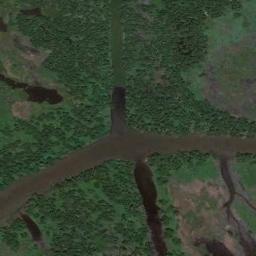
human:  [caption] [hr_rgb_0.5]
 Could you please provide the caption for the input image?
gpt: There is a straight path through this wetland .

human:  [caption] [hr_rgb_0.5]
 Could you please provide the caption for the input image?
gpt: Many waters of different sizes are surrounded by wetlands .

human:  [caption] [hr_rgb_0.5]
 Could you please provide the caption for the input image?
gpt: The wetland consists of bare land and green plants .

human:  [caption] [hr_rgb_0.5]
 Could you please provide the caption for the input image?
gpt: There are a few brown bare lands in the river in a wetland with sparse green plants on the bare lands .

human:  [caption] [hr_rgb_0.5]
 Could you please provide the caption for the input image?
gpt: There are many green areas and several rivers on the wetland .